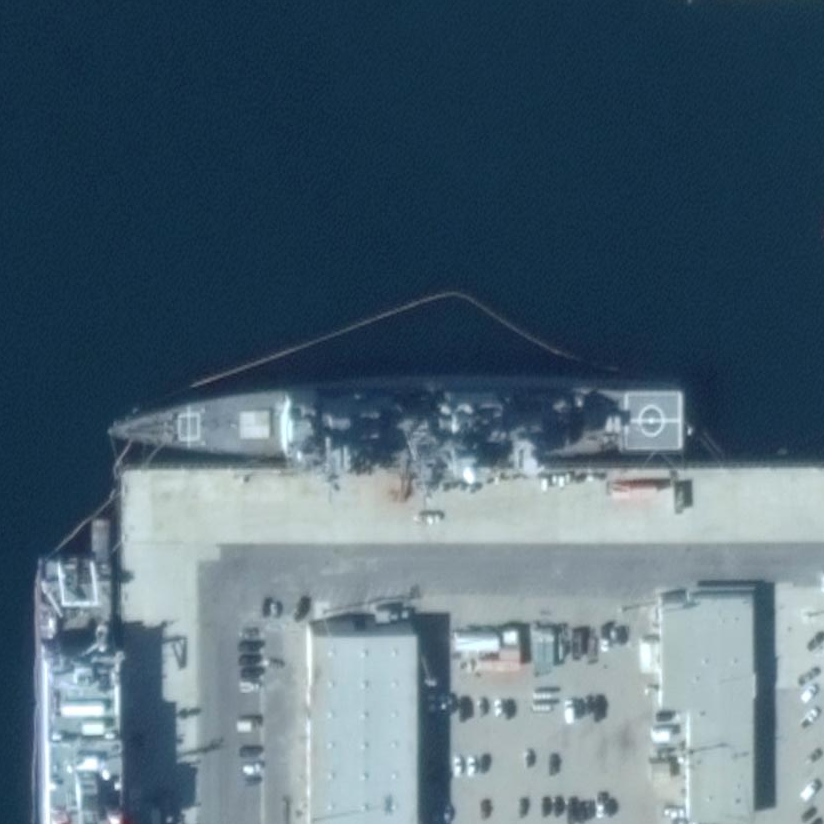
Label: cruiser